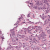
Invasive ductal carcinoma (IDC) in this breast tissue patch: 1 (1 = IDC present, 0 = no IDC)